Question: how I can format week texts, where show 'Dom 11/25', I like to show 'Dom 25/11', for instance. I can't find a solution from documentation.

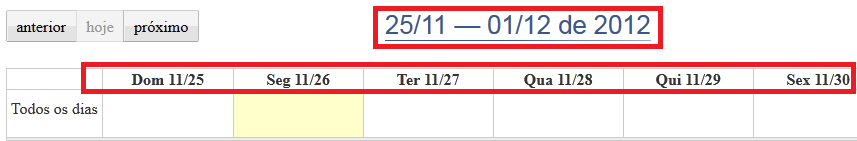
Answer: You can change this in the fullcalendar.js.
Look for this part:
'''
columnFormat: {
month: 'ddd',
week: 'ddd M/d',
day: 'dddd M/d'
}
'''
and change it like this for example:
'''
columnFormat: {
month: 'ddd',
week: 'ddd d/M',
day: 'dddd d/M'
}
'''
Edit:
You can also pass this as a parameter on initialising (Maybe the cleaner way):
'''
$('#calendar').fullCalendar({
header: {
left: 'prev,next today',
center: 'title',
right: 'month,agendaWeek,agendaDay'
},
columnFormat: {
month: 'ddd',
week: 'ddd d/M',
day: 'dddd d/M'
}
});
'''